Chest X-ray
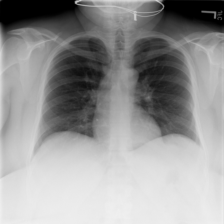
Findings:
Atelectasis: negative
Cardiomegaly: negative
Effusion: negative
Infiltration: negative
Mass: negative
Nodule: negative
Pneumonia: negative
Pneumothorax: negative
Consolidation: negative
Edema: negative
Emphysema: negative
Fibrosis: negative
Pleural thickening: negative
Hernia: negative